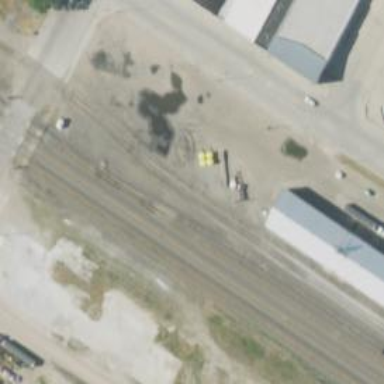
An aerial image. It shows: Railway siding for service.